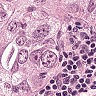
Metastatic tissue present: yes